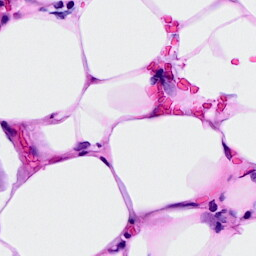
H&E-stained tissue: Breast